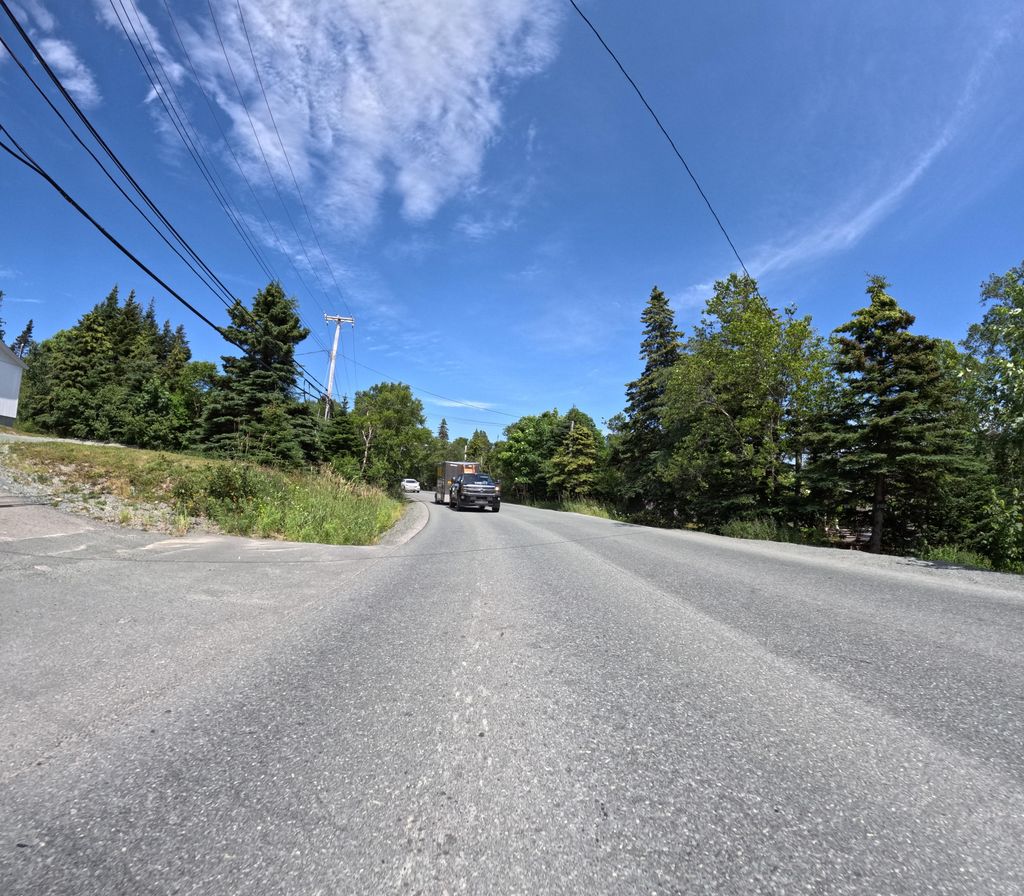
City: st_johns